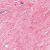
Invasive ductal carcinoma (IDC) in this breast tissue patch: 0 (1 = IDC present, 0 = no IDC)